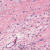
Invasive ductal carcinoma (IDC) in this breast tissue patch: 0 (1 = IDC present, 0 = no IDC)